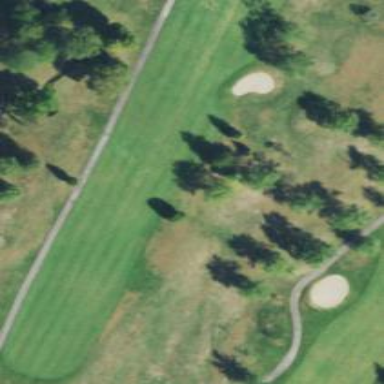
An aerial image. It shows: Grassy area designated as golf fairway.